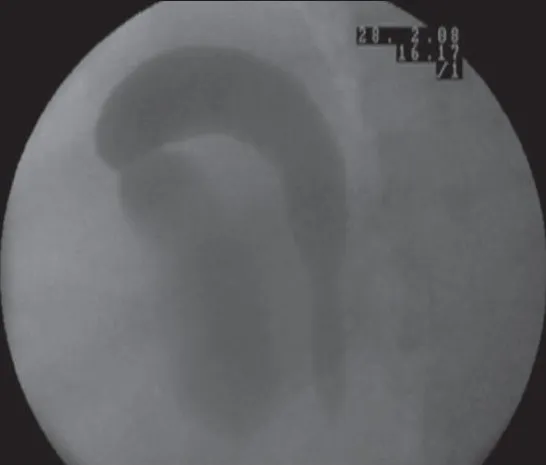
Retrograde ureteropyelogram image showing contrast ascending the right upper ureter in the thoracic cavity and then looping down into the pelvicalyceal system.
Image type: radiology (x_ray)